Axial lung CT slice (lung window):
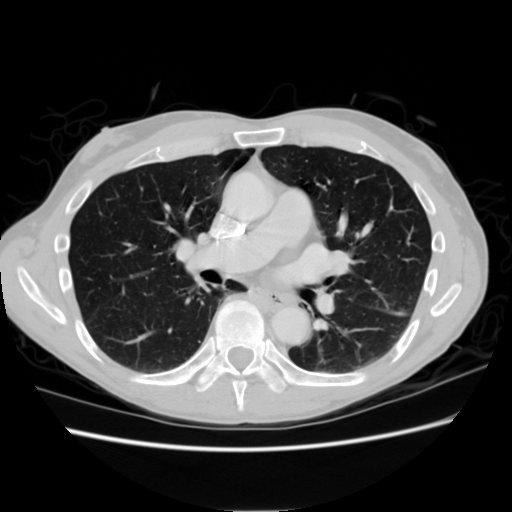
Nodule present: no